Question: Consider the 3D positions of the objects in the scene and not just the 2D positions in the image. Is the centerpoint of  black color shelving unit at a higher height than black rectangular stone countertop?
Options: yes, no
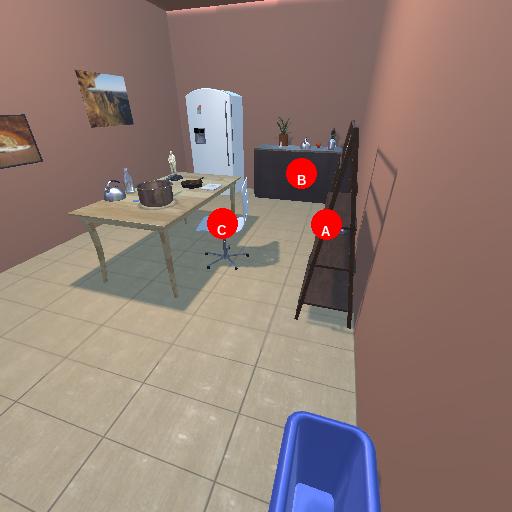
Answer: yes